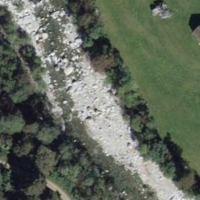
EUNIS habitat code: 23
Species observed at this site:
Phytolacca americana